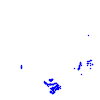
Particle: electron